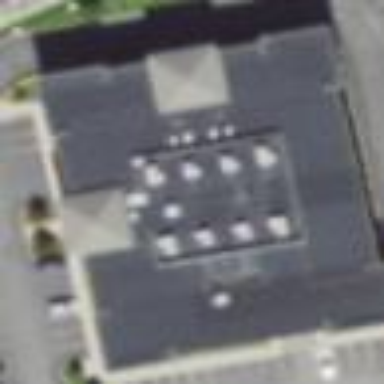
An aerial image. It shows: Clinic building providing healthcare services.